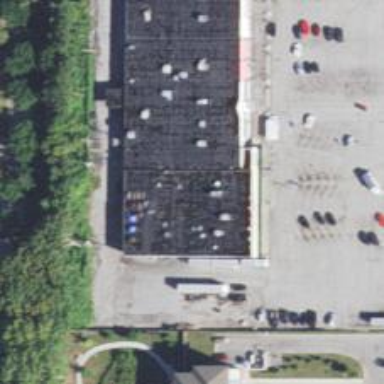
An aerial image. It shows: Supermarket.